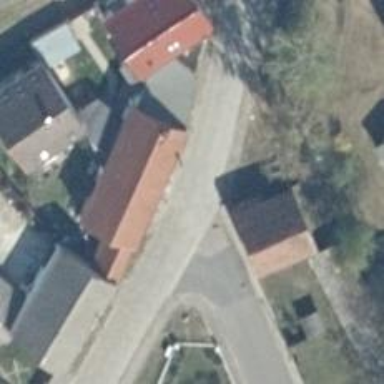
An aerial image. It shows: Residential road.